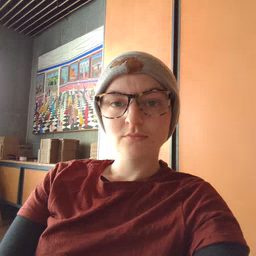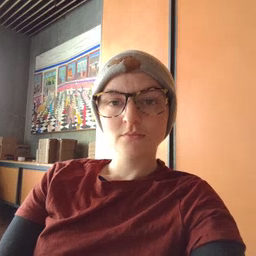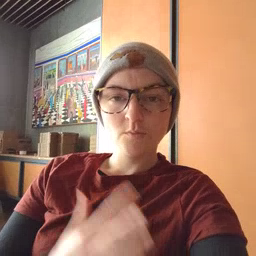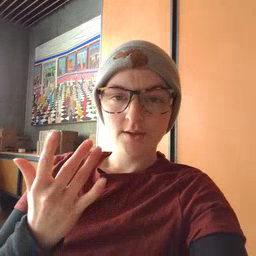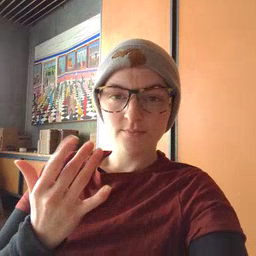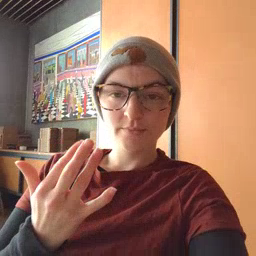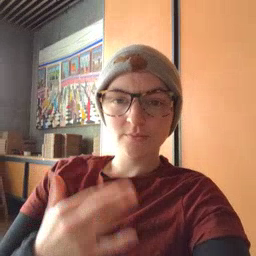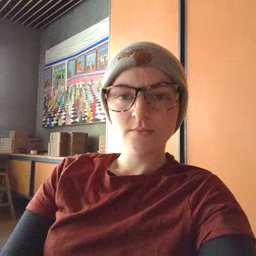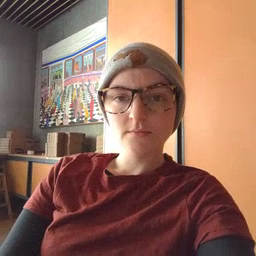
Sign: wait